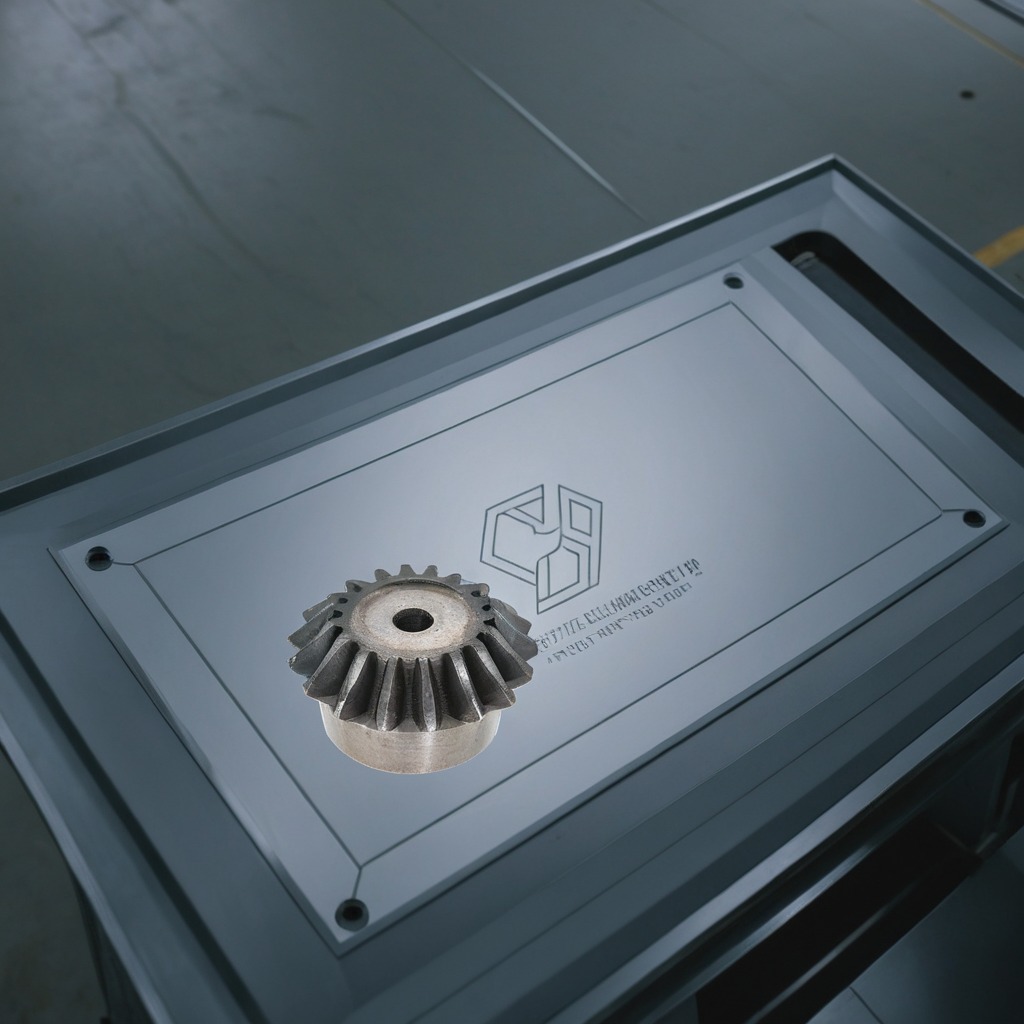
A steel gear with teeth is lying on the toolbox surface.